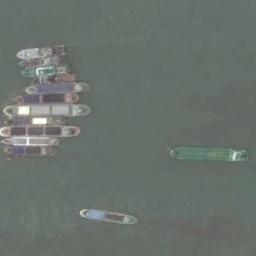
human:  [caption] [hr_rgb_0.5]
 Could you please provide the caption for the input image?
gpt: More than a dozen boats docked on the green sea .

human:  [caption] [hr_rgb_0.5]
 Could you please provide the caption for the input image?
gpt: Several ships of different sizes and shapes are at sea .

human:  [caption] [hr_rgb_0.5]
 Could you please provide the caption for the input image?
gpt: Some ships of different sizes are in the dark green water and other two ships are sailing next to them .

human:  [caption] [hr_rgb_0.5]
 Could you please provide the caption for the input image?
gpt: There are many ships in the green water .

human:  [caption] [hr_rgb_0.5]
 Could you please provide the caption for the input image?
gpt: There are some ships surrounded by green water .